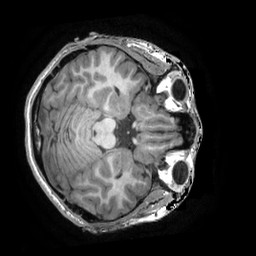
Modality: T1w
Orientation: axial
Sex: female
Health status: healthy
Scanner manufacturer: ge